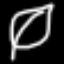
Label: leaf